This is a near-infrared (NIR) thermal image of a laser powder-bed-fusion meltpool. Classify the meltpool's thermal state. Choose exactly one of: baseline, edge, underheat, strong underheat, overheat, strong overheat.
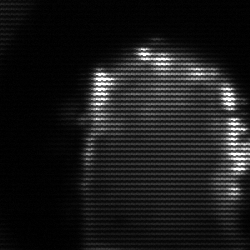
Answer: baseline